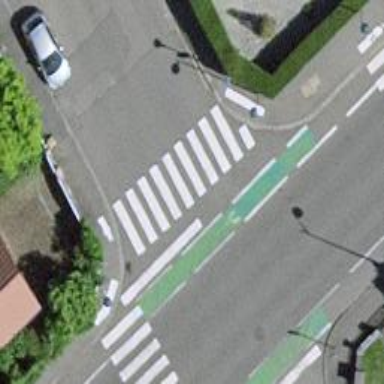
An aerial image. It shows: Zebra crossing on the road.